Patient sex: F
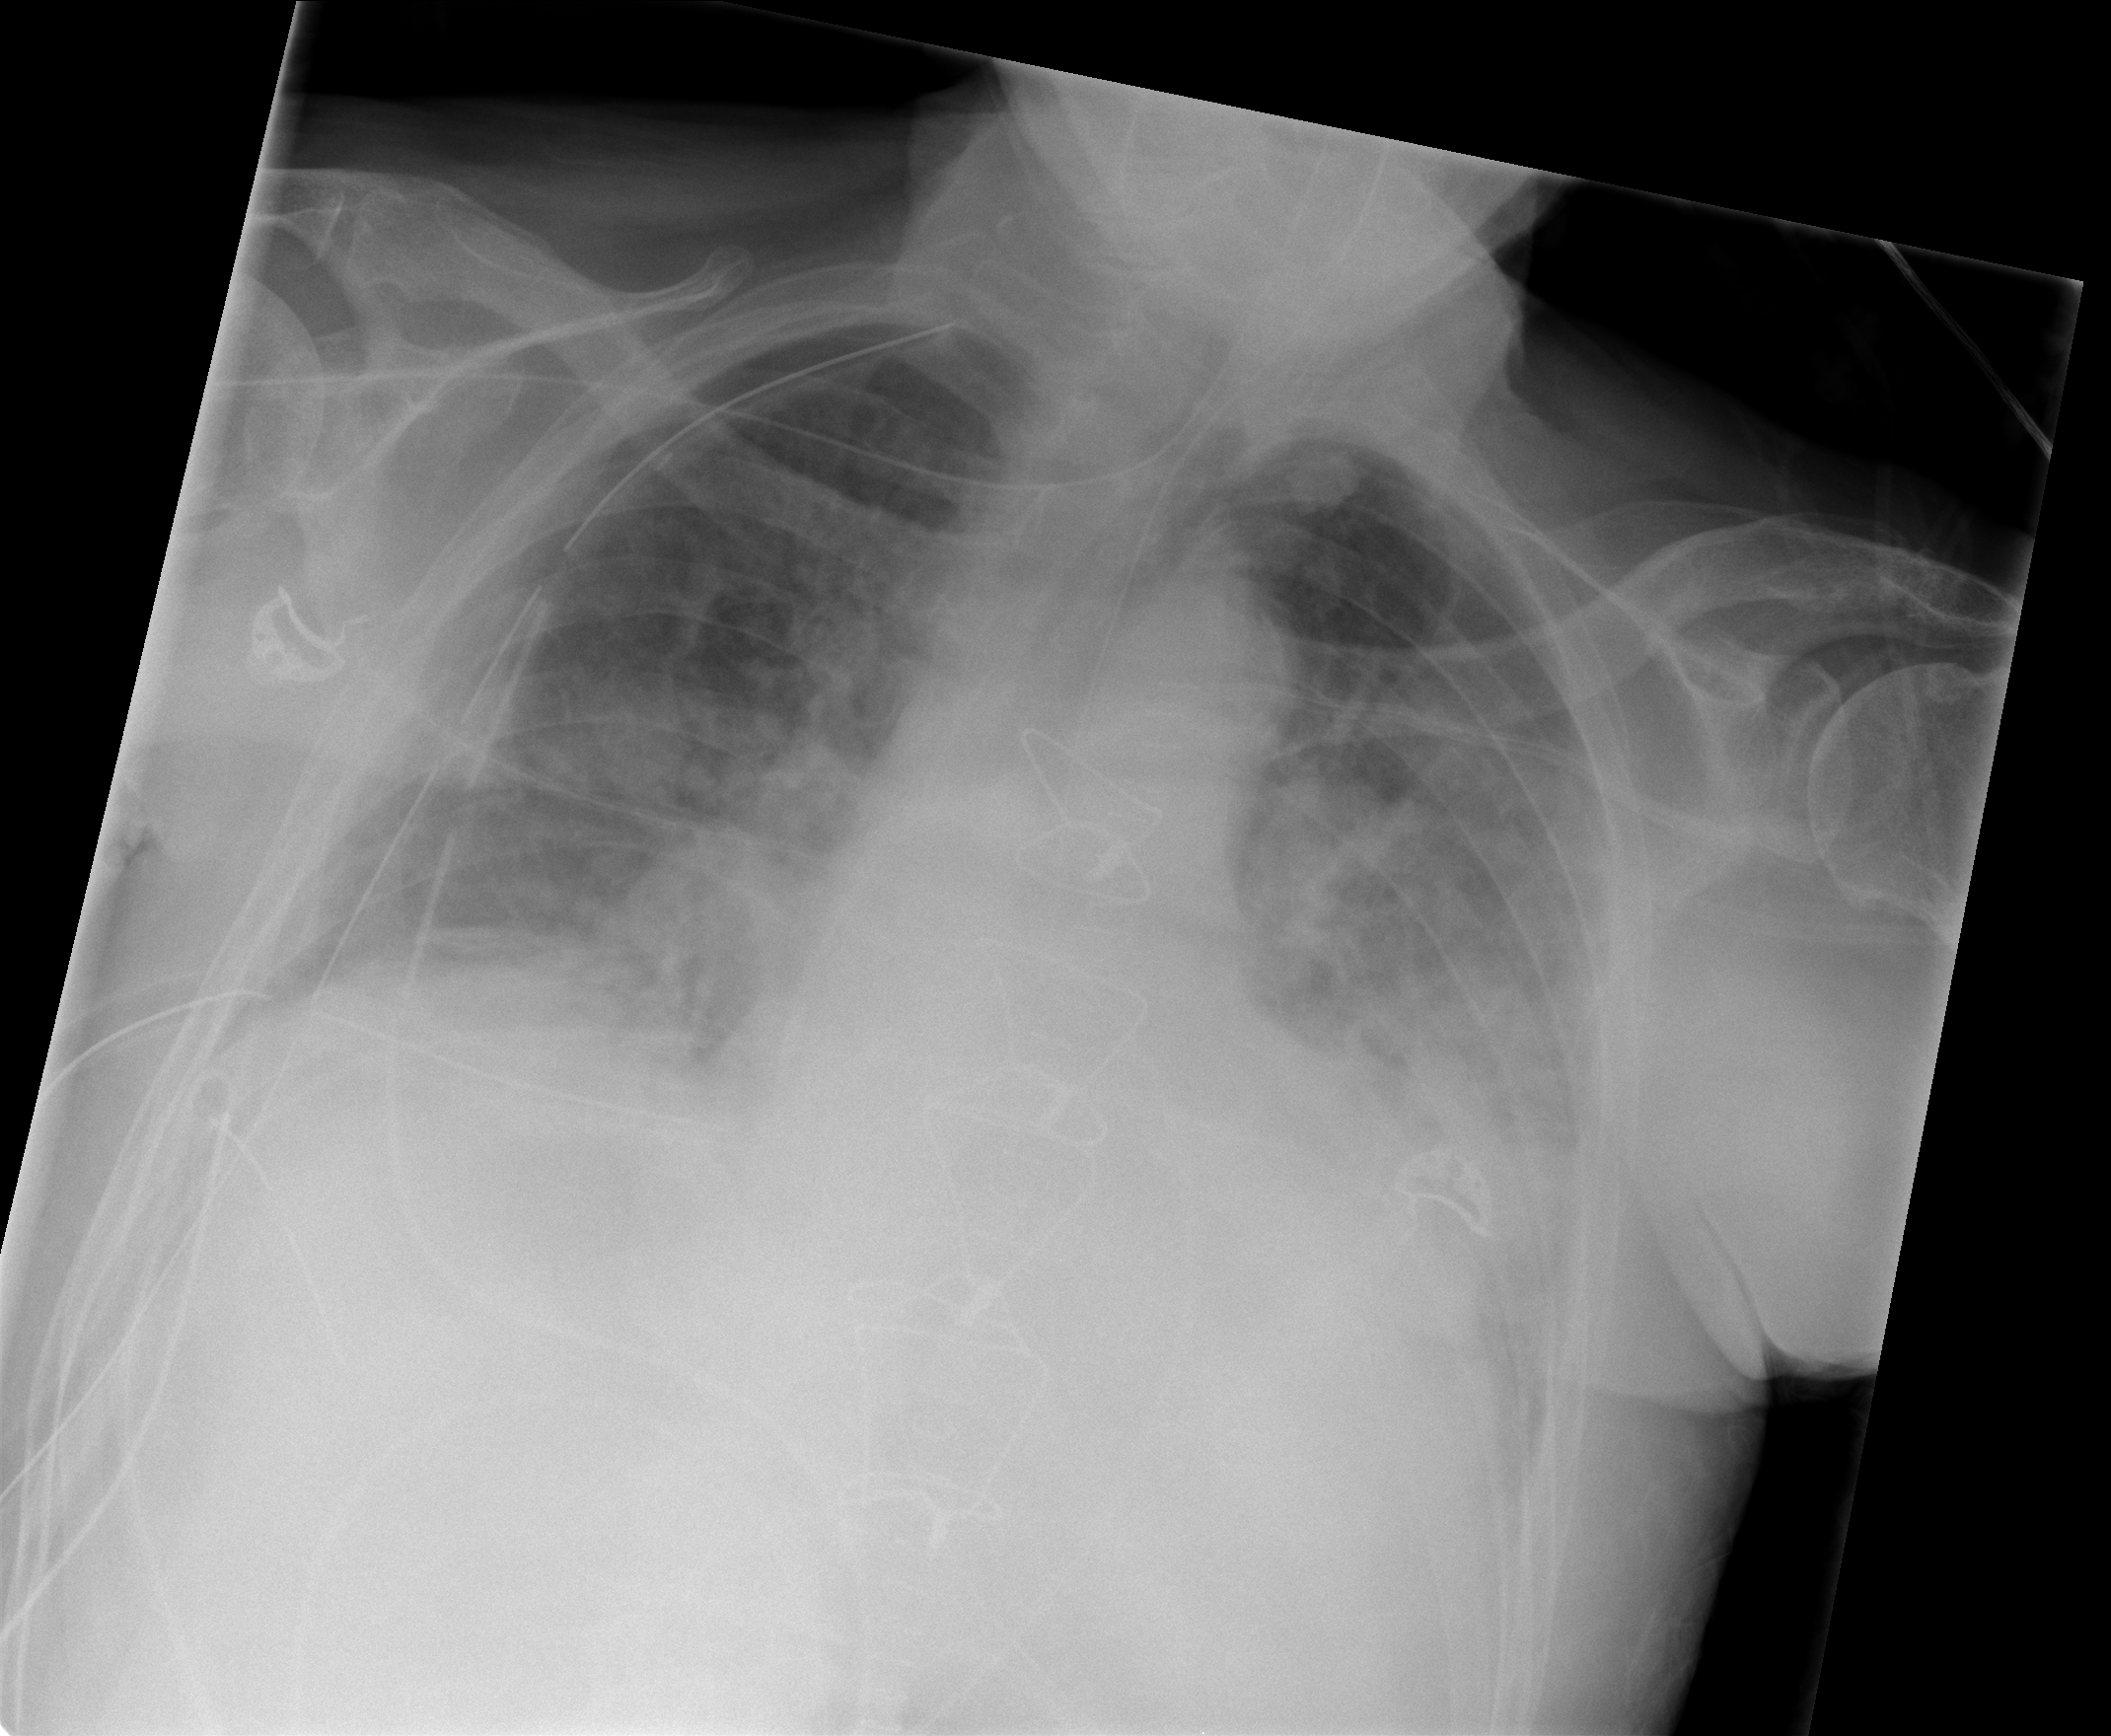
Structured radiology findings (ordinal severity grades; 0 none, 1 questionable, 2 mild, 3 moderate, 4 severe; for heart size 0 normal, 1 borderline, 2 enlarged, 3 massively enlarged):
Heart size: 2
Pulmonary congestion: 2
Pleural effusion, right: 2
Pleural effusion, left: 2
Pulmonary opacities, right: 2
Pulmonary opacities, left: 2
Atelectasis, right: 2
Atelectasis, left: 2